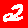
Digit: 2